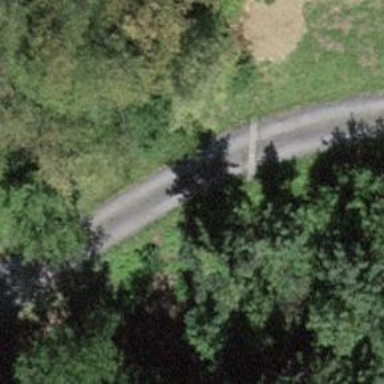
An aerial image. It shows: Unclassified road.